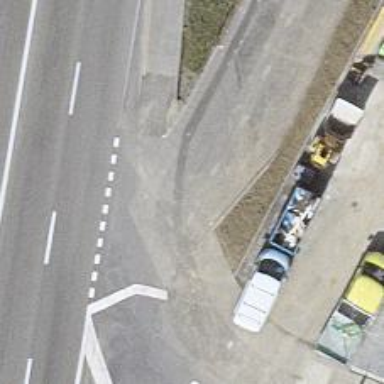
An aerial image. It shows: Unmarked crossing on the road.